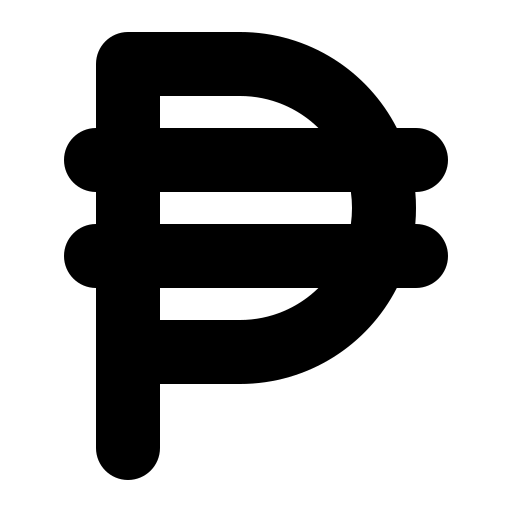
Tags: icon, FontAwesome, fa-icon, solid, peso, sign